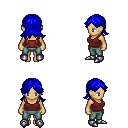
a pixel art fantasy rpg character, female body template, human, tanned skin, maroon pirate shirt, teal pants, blue loose hair, metal boots, four views (front, back, left, right), 2x2 character sprite sheet, small pixel art, hard edges, no anti-aliasing